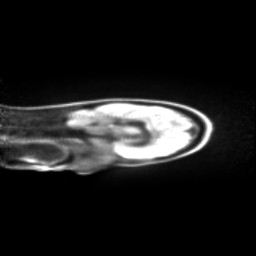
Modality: PET
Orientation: sagittal
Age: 18
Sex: female
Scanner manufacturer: siemens